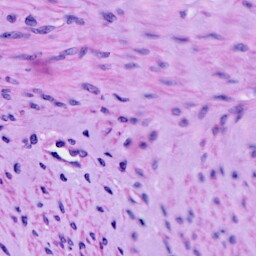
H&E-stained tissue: Cervix